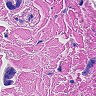
Metastatic tissue present: yes